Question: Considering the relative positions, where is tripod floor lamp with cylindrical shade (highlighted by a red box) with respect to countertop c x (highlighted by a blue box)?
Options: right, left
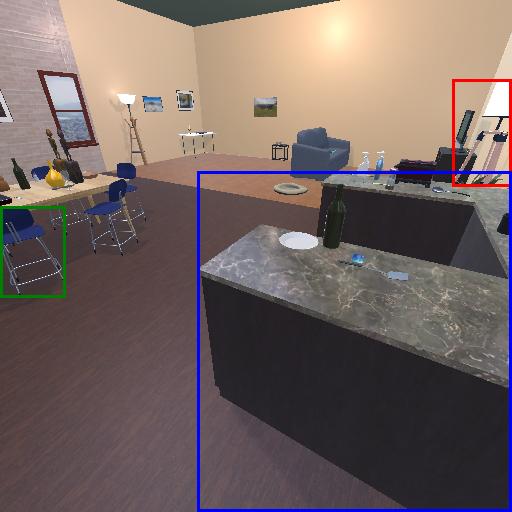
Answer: right